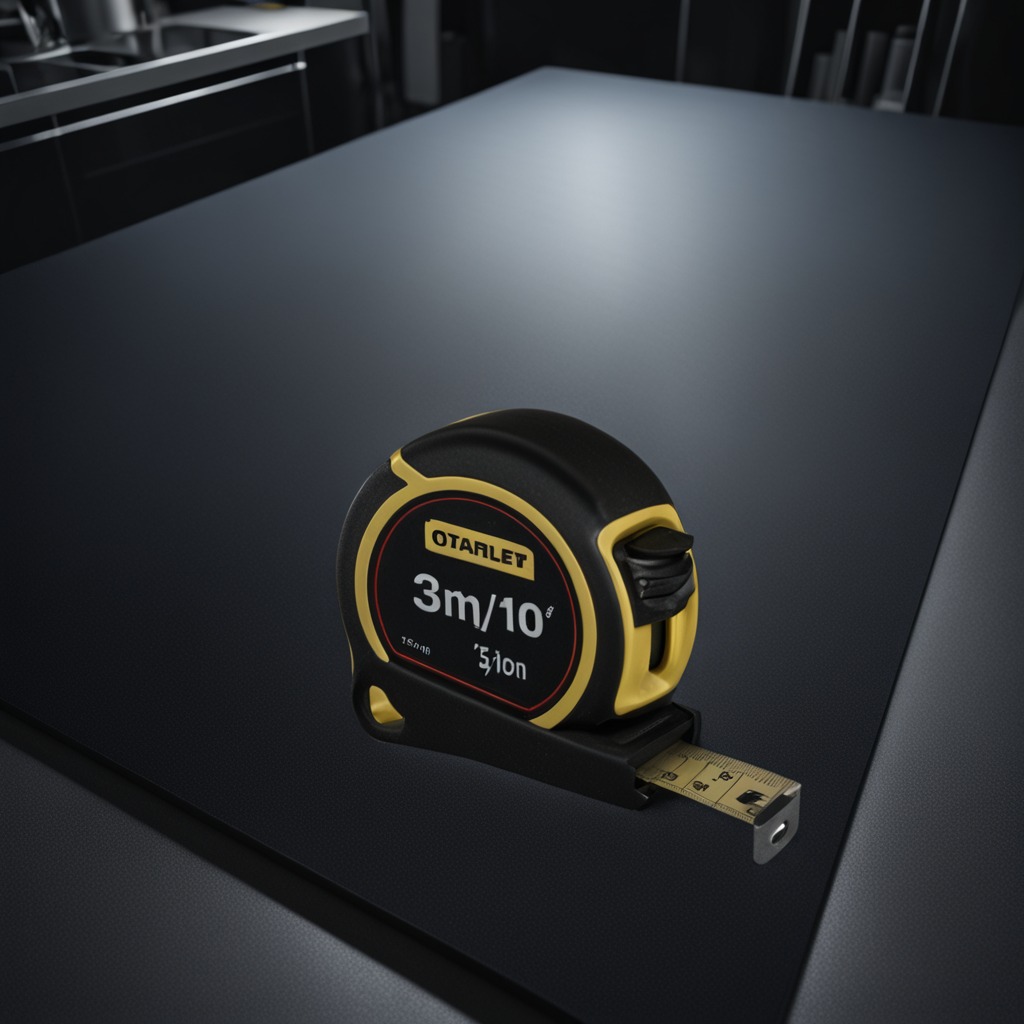
A measuring tape is lying on a clean granite tabletop covered with a black rubber mat inside a workshop at night dim ambient light soft shadows worn but beneath the mat